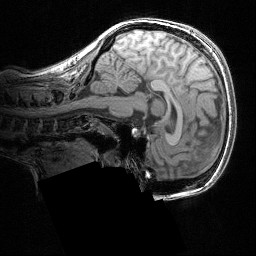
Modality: T1w
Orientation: sagittal
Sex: female
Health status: ill
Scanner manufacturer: siemens
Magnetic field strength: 3 T
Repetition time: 1.57 s
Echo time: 0.00342 s